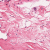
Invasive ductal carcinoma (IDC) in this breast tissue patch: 0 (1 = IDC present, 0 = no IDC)